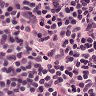
Metastatic tissue present: no